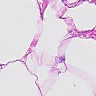
Metastatic tissue present: no